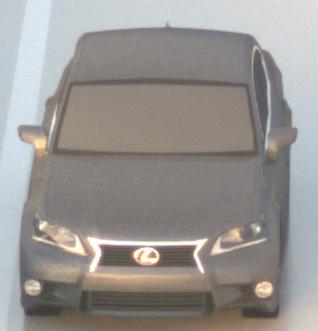
Make: Lexus
Model: GS 250
Detailed model: GS (L10)
Model produced from: 2012/06
Model produced until: 2013/12
Doors: 4
Color: gray
Road condition: wet road
Daytime: dawn
Contrast: medium contrast